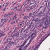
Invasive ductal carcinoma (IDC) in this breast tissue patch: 1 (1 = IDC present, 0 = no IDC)